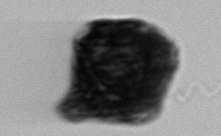
Label: Gonyaulax